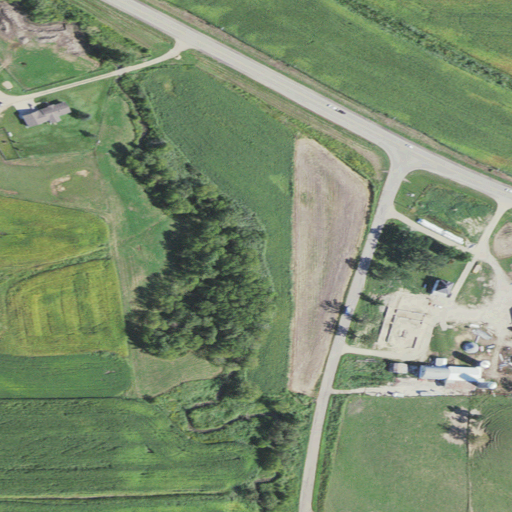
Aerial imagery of valley in Wisconsin named Cannon Valley containing cultivated crops, pasture, low intensity development, open development, medium intensity development, and woody wetlands